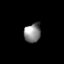
Tissue: lung
Cell type: Fibroblasts
Senescence score: 0.6463
Nuclear area (px): 311
Mean DAPI intensity: 134.267